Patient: sex M, age 76
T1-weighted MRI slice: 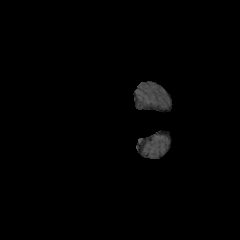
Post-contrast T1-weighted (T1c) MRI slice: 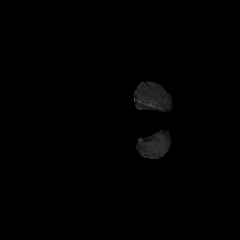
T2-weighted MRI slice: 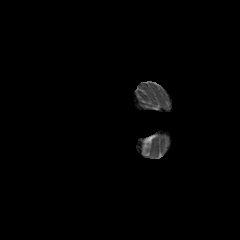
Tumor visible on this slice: no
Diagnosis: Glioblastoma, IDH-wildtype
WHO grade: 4